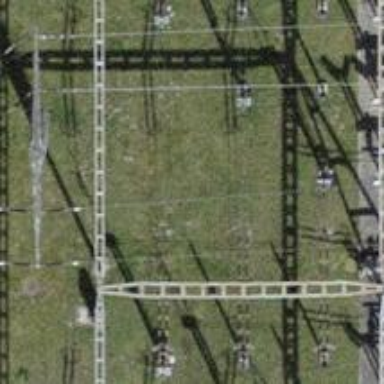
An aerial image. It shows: Power line in the image.